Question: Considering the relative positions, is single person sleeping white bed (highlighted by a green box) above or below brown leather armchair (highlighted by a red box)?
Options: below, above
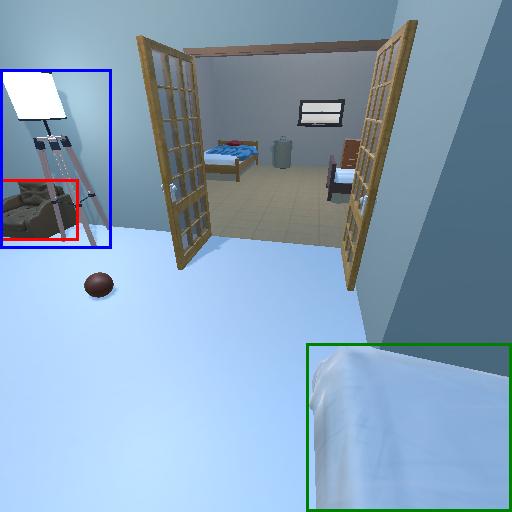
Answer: below